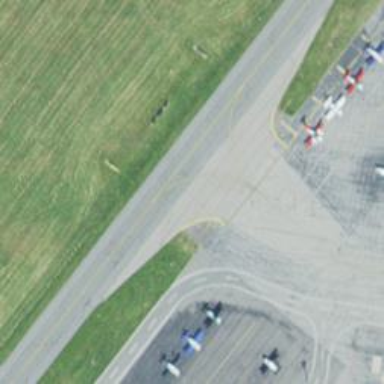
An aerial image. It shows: Image of taxiway at airport.